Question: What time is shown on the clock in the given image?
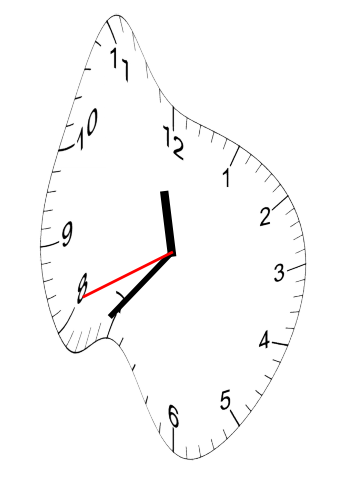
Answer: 11:36:41